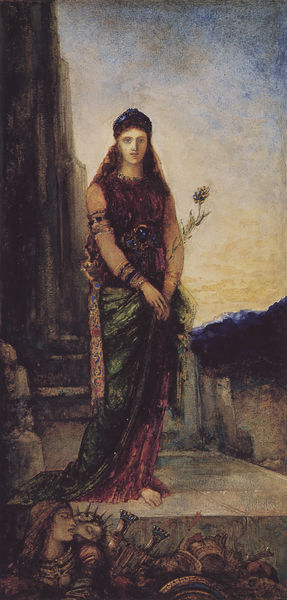
Titel: Hélène sur les murs de Troie
Künstler: Gustave Moreau
Standort: Paris
Institution: Musée d'Orsay
Schlagwörter: berg, blau, feder, felsen, fuß, gemälde, hand, himmel, kopf, körper, mann, meer, vogel, wolken, frauen, gelb, grün, landschaft, mädchen, abend, blume, blumen, braun, bunt, frankreich, frau, hintergrund, hut, kleid, köpfe, licht, schmuck, terasse, vordergrund, zeichnung, blüte, dame, gürtel, rose, rot, tuch, weg, wolke, hochformat, malerei, rock, symbolismus, jung, kappe, wand, arme, blass, gesicht, salome, sockel, stehen, stein, tod, tot, ärmel, hände, öl, dämmerung, horizont, natur, sonne, bestickt, gewand, gold, haare, pose, reich, stehend, stickerei, pflanze, brosche, england, krone, locken, seide, traurig, wald, beine, schärpe, kopfbedeckung, liebe, pflaster, berge, fels, gebirge, kette, mauer, farbe, lila, sonnenuntergang, violett, treppe, weib, weiber, weiblich, kopftuch, aufgang, stufe, stufen, fin de siècle, podest, erotisch, klimt, ring, klippe, barfuss, schulterfrei, ruine, burg, palast, abgrund, schönheit, jugenstil, tote, ruinen, pfau, allegorie, göttin, sieg, femme fatale, verziert, gemäuer, armreif, armreifen, beute, reif, sinnlich, tempel, teuer, turban, pfauenfeder, sieger, sonnenblume, geschmückt, lagern, luxus, geschmeide, geräte, pfauenauge, armreis, moreau, armbinde, gels, mach doch, reif armreif, terass, moreas, gelblila, felsfelsen, kopfgedeckung, mauer#, salomone